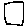
Label: square